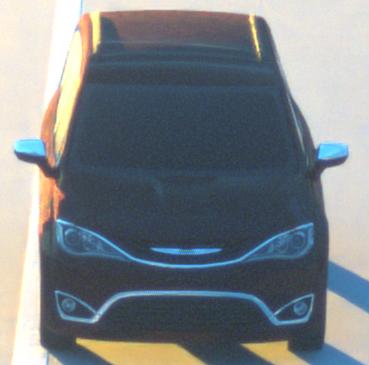
Make: Chrysler
Model: Pacifica
Detailed model: -
Model produced from: 2016
Model produced until: 2020
Doors: 5
Color: red
Road condition: dry road
Daytime: sunrise or sunset
Contrast: medium contrast